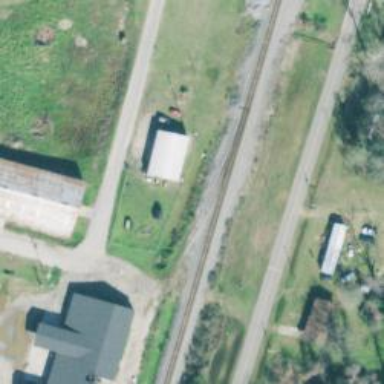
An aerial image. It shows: Railway spur junction.